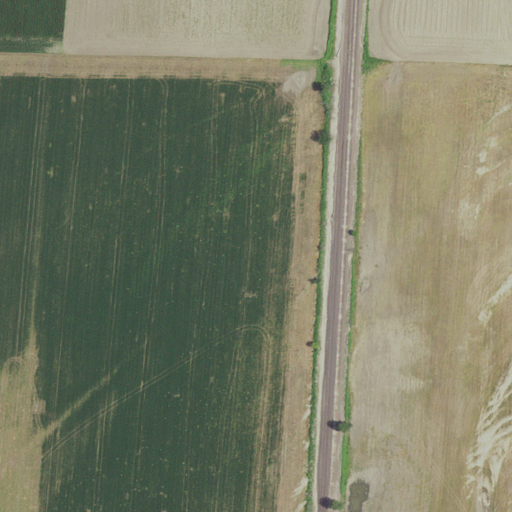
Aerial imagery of plain(s) in Missouri named Brazeau Bottoms containing only cultivated crops